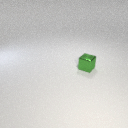
small green metal cube